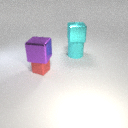
small red rubber cube below large purple metal cube